Question: I don't know if you have seen the amazing Mytrack update, but it allow to send a kml file to Google Earth app and display it inside the Google app (if installed, of course).

The source code is there: <URL>
but I cannot find the way to achieve such a thing.
I think I found something here: <URL>
'''
else if (playTrack) {
Intent intent = new Intent()
.addFlags(Intent.FLAG_ACTIVITY_CLEAR_TOP | Intent.FLAG_ACTIVITY_NEW_TASK)
.putExtra(GOOGLE_EARTH_TOUR_FEATURE_ID, KmlTrackWriter.TOUR_FEATURE_ID)
.setClassName(GOOGLE_EARTH_PACKAGE, GOOGLE_EARTH_CLASS)
.setDataAndType(Uri.fromFile(new File(savedPath)), GOOGLE_EARTH_KML_MIME_TYPE);
startActivity(intent);
'''
The hardcoded way gives this code:
'''
Intent intent = new Intent()
.addFlags(
Intent.FLAG_ACTIVITY_CLEAR_TOP
| Intent.FLAG_ACTIVITY_NEW_TASK)
.putExtra("com.google.earth.EXTRA.tour_feature_id","tour")
.setClassName("com.google.earth", "com.google.earth.EarthActivity")
.setDataAndType(Uri.fromFile(new File("/sdcard/test.kml")),
"application/vnd.google-earth.kml+xml");
startActivity(intent);
'''
But the above code simply displays the path with the same result than this code:
'''
Intent mapIntent = new Intent(Intent.ACTION_VIEW);
Uri uri1 = Uri.parse("file:///sdcard/test.kml");
mapIntent.setData(uri1);
startActivity(Intent.createChooser(mapIntent, "Sample"));
'''
My objective is to get the same result, with a "play" button.
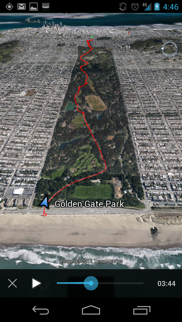
Answer: You need to specify the URI to your KML file the KML MIME type, as follows.
'''
File file = new File(Environment.getExternalStorageDirectory(), "sample_tour.kml");
Intent intent = new Intent(Intent.ACTION_VIEW);
intent.setDataAndType(Uri.fromFile(file), "application/vnd.google-earth.kml+xml");
intent.putExtra("com.google.earth.EXTRA.tour_feature_id", "my_track");
startActivity(intent);
'''
This is presently undocumented, but we're looking to fix this.
Be sure to use 'Intent::setDataAndType' and not 'Intent::setData' and 'Intent::setType' separately (they each override the other).
"my_track" is a reference to your placemark id. The intent extra automatically starts the tour.
'''
<Placemark id="my_track">
<gx:Track>
...
</gx:Track>
</Placemark>
'''